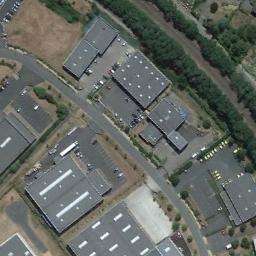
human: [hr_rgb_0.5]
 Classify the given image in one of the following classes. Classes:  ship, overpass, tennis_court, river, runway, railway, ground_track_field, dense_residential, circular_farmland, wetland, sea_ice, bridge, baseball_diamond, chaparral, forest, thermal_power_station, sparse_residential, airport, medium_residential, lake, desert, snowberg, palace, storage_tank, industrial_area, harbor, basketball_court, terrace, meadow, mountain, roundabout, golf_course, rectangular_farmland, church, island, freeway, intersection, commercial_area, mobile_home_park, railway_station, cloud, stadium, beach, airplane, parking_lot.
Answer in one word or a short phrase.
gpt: industrial_area